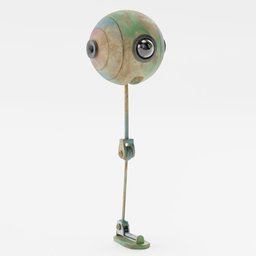
Label: mechanical